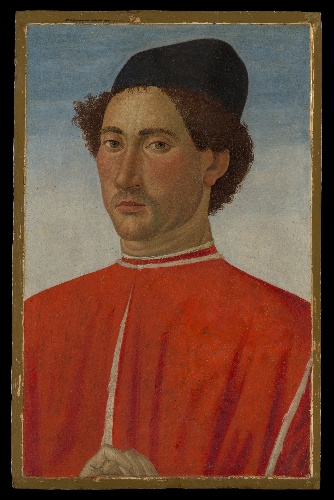
Title: Portrait of a Man
Artist: Cosimo Rosselli
Artist bio: Italian, Florence 1440–1507 Florence
Date: ca. 1481–82
Object type: Painting
Classification: Paintings
Medium: Tempera on wood
Dimensions: 20 3/8 x 13 in. (51.8 x 33 cm)
Department: European Paintings
Credit line: Bequest of Edward S. Harkness, 1940
Accession year: 1950
Repository: Metropolitan Museum of Art, New York, NY
Tags: Men|Portraits